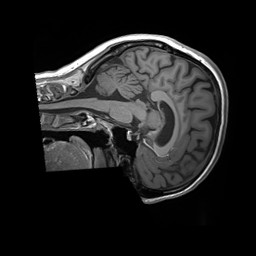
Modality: T1w
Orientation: sagittal
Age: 30
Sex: female
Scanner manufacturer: siemens
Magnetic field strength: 3 T
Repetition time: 1.8 s
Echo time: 0.00232 s